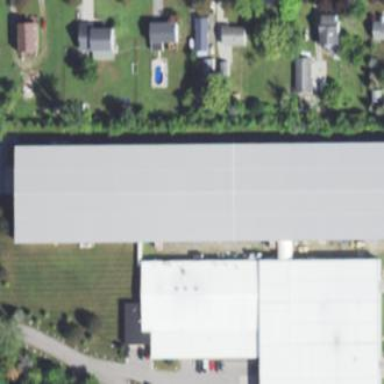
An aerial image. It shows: Industrial building.